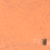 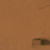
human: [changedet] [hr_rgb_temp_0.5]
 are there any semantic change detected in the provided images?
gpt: The small park on the right down corner of the area was extended.